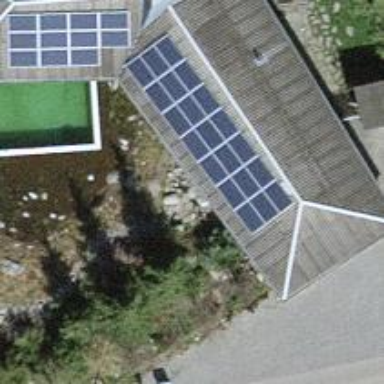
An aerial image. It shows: Solar power generator using photovoltaic method with solar photovoltaic panel types.